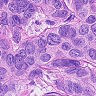
Metastatic tissue present: yes